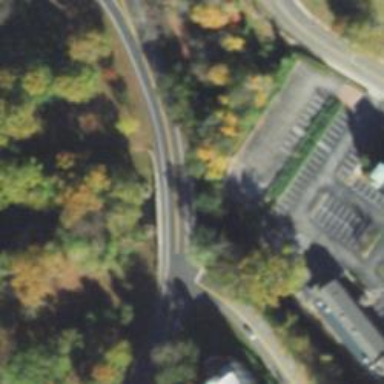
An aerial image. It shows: Asphalt trunk link road.